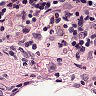
Metastatic tissue present: no